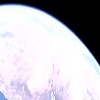
Label: sunburn